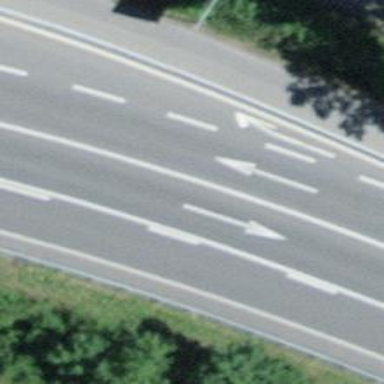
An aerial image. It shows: Motorway junction.